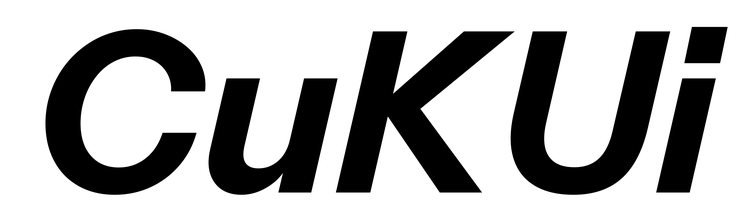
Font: InstrumentSans-Italic_Bold_Italic